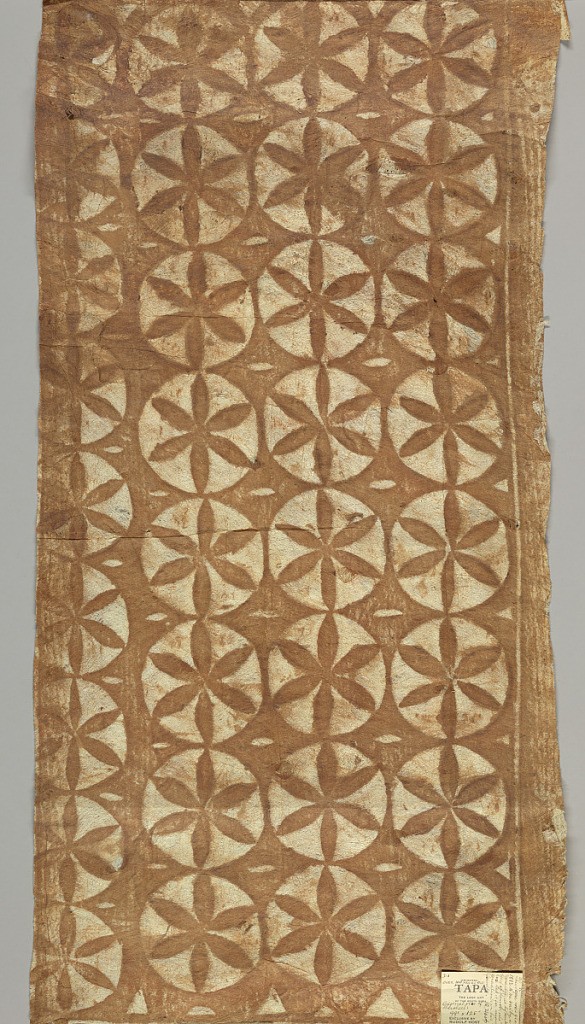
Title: Tapa cloth
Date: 1800–1850
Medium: mulberry tree bark (Broussonetia papyrifera); tapa Technique: beaten, printed and painted
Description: Tapa cloth printed in design of brown daisies on white circles on brown ground.